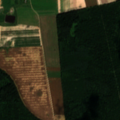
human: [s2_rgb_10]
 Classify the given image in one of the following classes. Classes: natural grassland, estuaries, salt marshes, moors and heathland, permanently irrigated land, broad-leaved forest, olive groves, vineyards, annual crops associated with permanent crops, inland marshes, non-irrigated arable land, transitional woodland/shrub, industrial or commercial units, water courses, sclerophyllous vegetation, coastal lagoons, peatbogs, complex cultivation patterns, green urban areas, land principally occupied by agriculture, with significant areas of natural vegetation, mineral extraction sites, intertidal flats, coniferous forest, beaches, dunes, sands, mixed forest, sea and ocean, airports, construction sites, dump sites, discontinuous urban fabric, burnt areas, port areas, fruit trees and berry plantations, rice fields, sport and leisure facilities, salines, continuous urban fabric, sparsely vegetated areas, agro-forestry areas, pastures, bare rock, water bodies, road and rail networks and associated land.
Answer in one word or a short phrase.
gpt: industrial or commercial units, non-irrigated arable land, mixed forest, transitional woodland/shrub